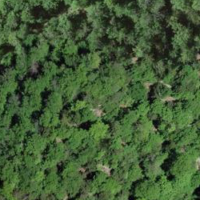
EUNIS habitat code: 41
Species observed at this site:
Vincetoxicum hirundinaria
Pentanema salicinum